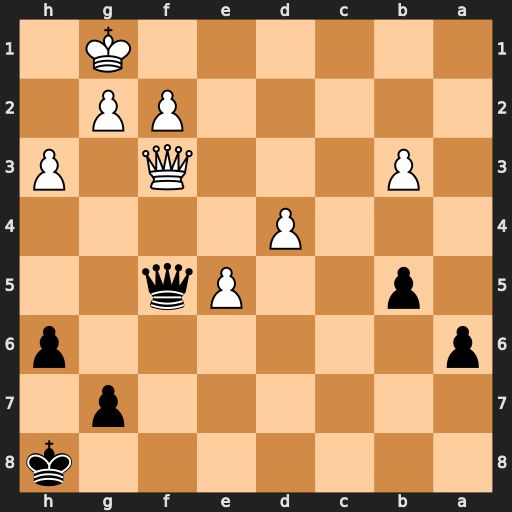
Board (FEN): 7k/6p1/p6p/1p2Pq2/3P4/1P3Q1P/5PP1/6K1
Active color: b
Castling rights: -
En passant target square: -
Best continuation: Qxf3 gxf3 a5